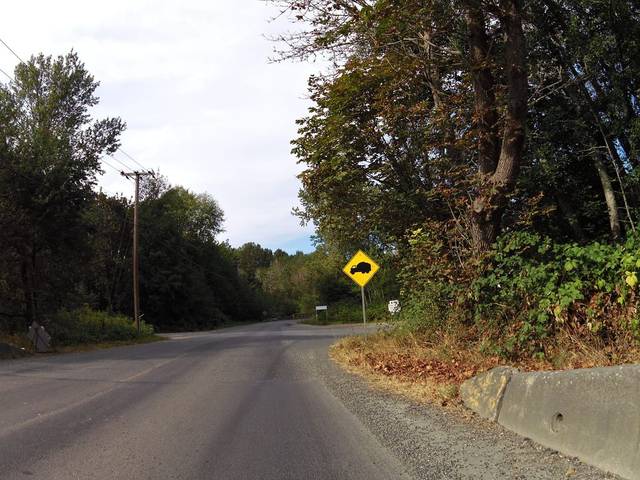
Region: Canada
Coordinates: 48.757, -123.655